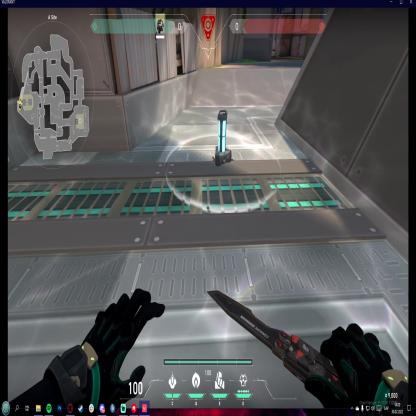
Label: planted spike